I will show an image sequence of human cooking. I have annotated the images with numbered circles. Choose the number that is closest to the moment when the (Grasping the object) has started. You are a five-time world champion in this game. Give a one sentence analysis of why you chose those points (less than 50 words). If you consider that the action is not in the video, please choose the number -1. Provide your answer at the end in a json file of this format: {"points": []}
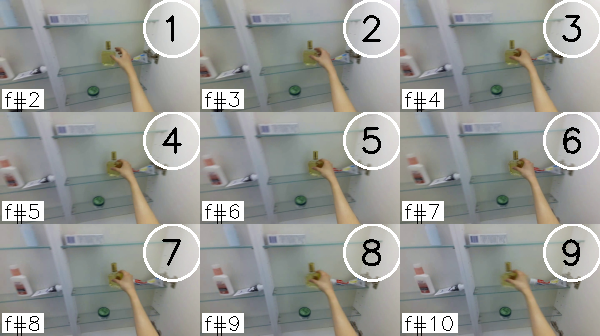
Frame 3 shows the clearest moment of hand-object contact.
{"points": [3]}